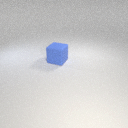
large blue rubber cube